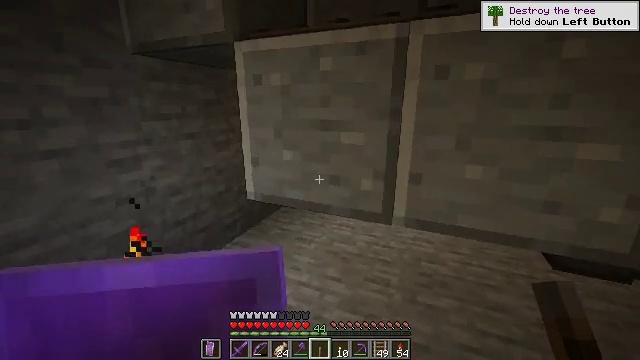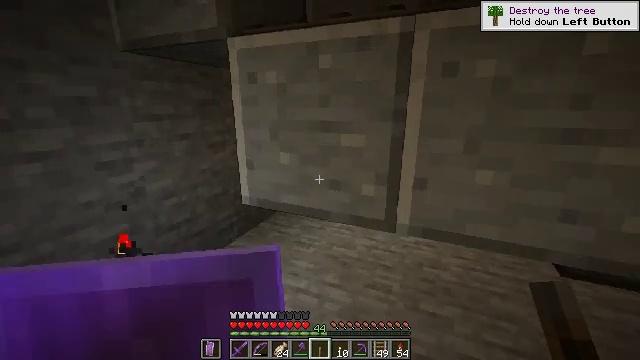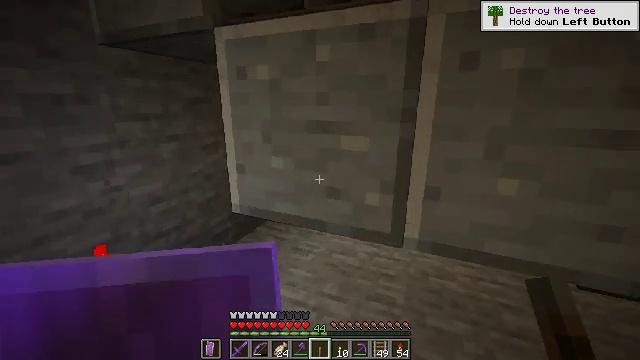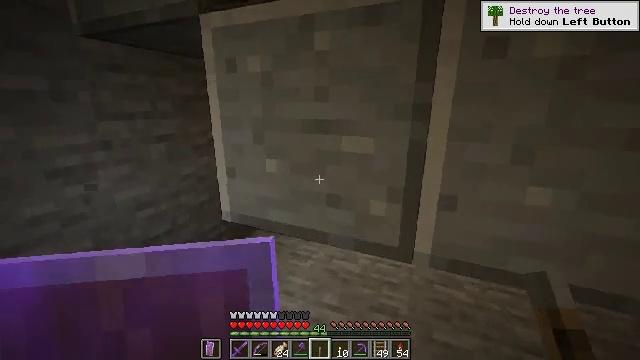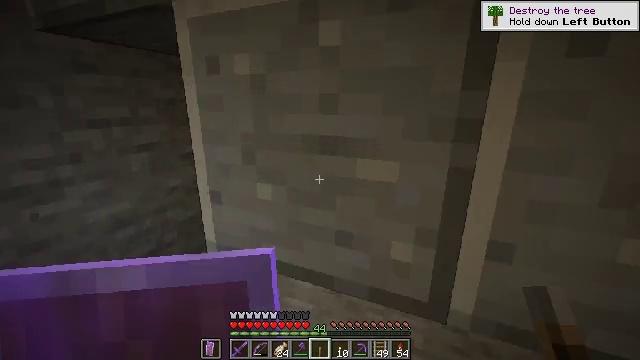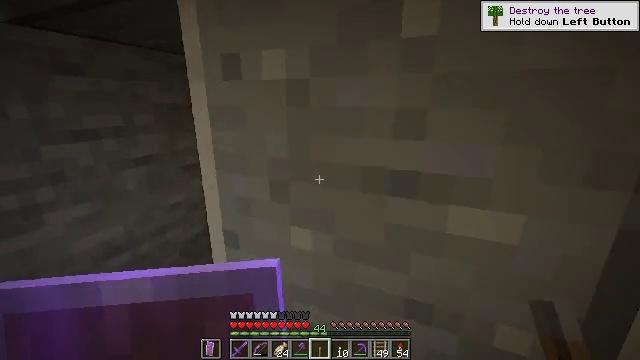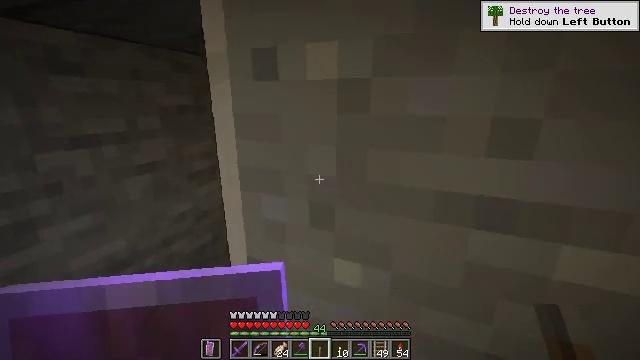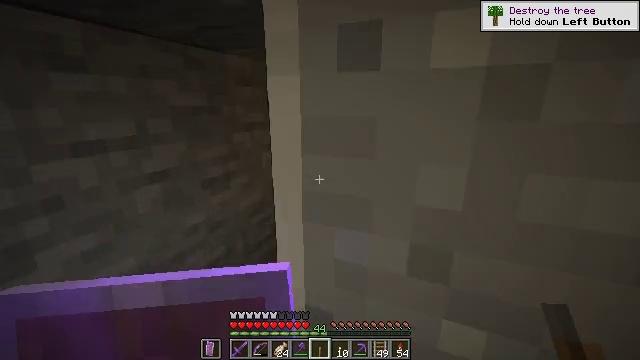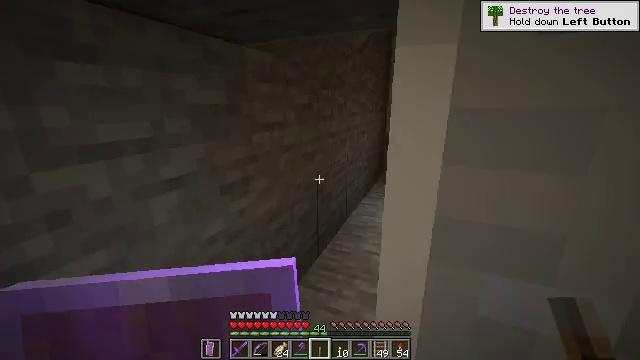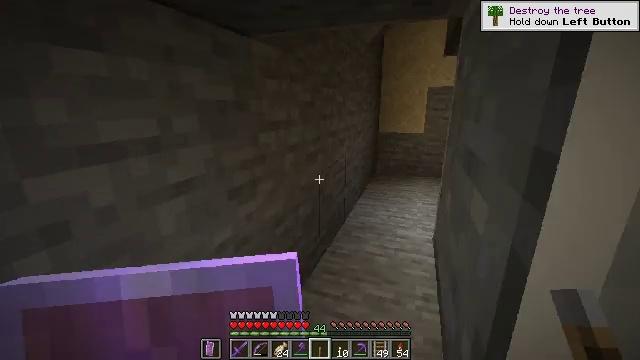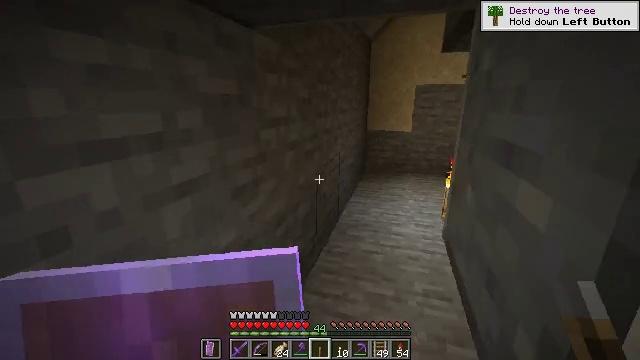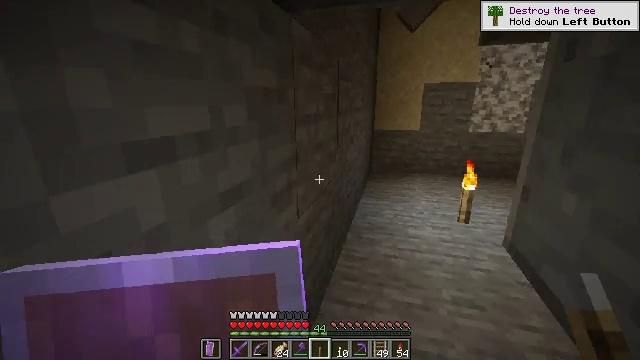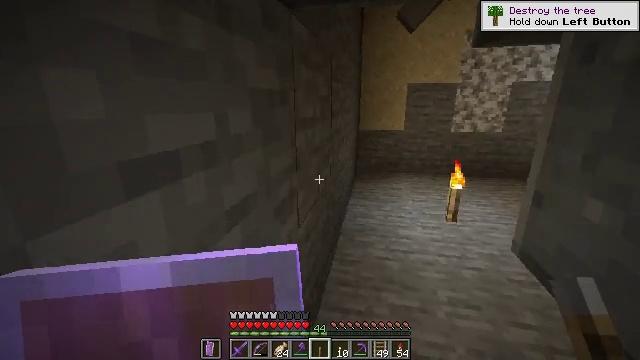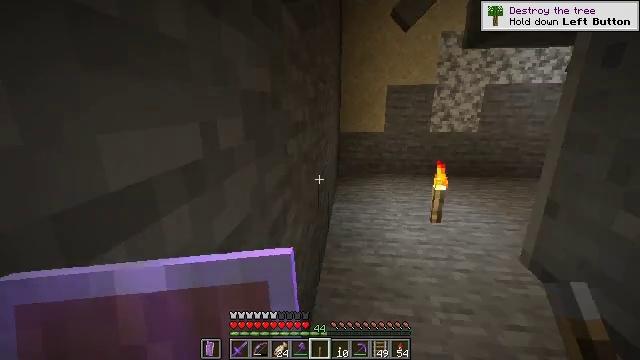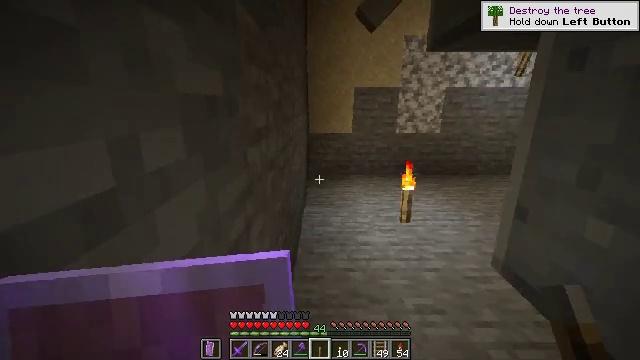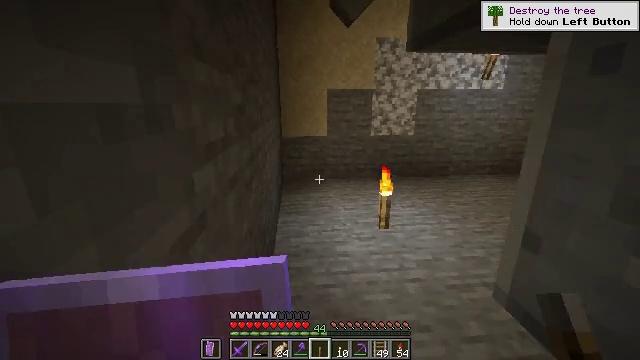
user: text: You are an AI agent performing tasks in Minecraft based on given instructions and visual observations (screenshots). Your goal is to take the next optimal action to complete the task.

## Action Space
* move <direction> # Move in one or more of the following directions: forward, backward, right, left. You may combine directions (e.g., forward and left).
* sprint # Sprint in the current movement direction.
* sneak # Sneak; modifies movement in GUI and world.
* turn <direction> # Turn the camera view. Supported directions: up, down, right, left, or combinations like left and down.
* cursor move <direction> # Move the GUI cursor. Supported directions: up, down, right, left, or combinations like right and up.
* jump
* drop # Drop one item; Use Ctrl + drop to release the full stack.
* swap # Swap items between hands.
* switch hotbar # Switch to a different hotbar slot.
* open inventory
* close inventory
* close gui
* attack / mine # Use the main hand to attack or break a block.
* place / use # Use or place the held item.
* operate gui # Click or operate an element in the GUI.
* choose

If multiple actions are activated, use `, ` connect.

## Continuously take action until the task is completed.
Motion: motion action
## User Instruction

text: Retrieve the polished andesite from the wall.
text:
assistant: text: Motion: move forward
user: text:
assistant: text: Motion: move forward
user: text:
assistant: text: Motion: move forward
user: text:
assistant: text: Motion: move forward and move left
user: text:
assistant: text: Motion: move forward and move left
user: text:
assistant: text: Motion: move forward and move left
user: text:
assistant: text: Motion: move forward and move left
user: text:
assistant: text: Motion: move forward and move left
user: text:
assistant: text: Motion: move forward and move left, turn right
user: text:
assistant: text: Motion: move forward and move left, turn right
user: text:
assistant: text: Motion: move forward and move left
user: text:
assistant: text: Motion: move forward and move left, turn right
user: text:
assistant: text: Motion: move forward and move left, turn right
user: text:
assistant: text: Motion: move forward and move left, turn right
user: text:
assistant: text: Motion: move forward and move left, turn right
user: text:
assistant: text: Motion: move forward and move left, turn right
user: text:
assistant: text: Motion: move forward and move left
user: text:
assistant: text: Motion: move forward and move left, turn right
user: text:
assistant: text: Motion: move forward and move left, turn right
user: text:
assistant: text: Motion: move forward and move left, turn right
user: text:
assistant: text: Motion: move forward and move left, turn right
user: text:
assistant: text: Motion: move forward and move left, turn right and up
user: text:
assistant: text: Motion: move forward and move left, turn right and up
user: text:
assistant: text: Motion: move forward and move left, turn right and up
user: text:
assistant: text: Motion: move forward and move left, turn right and up
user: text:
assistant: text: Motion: move left, turn right and up
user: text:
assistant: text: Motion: move left, turn right and up
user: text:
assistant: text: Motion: move left, turn right
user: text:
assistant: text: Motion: move left
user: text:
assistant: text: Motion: move left